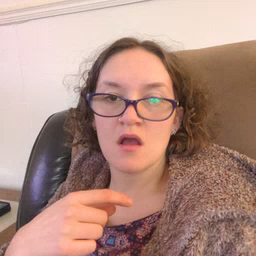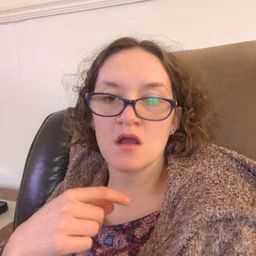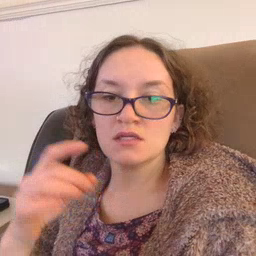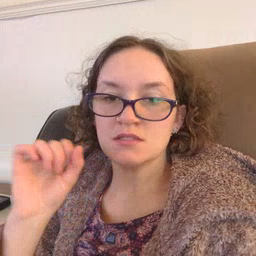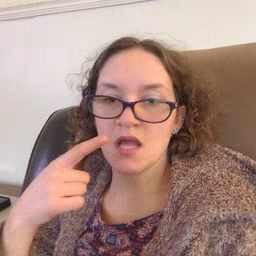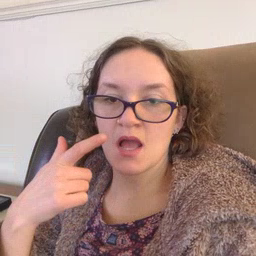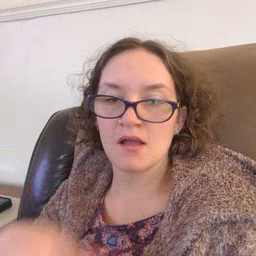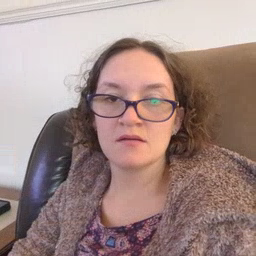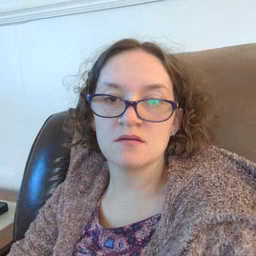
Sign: snack